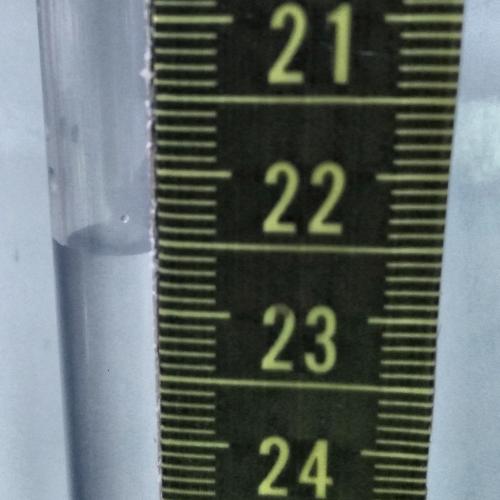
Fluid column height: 22.6 cm